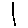
Label: line